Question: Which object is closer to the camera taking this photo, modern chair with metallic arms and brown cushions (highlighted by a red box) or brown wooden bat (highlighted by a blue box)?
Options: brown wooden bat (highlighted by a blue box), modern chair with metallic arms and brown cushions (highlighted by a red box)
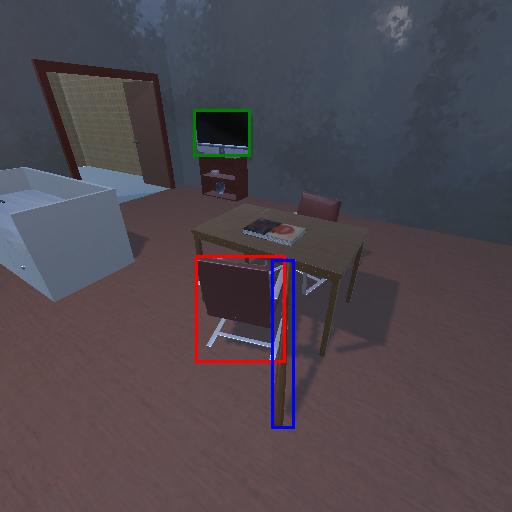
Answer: brown wooden bat (highlighted by a blue box)